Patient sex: M
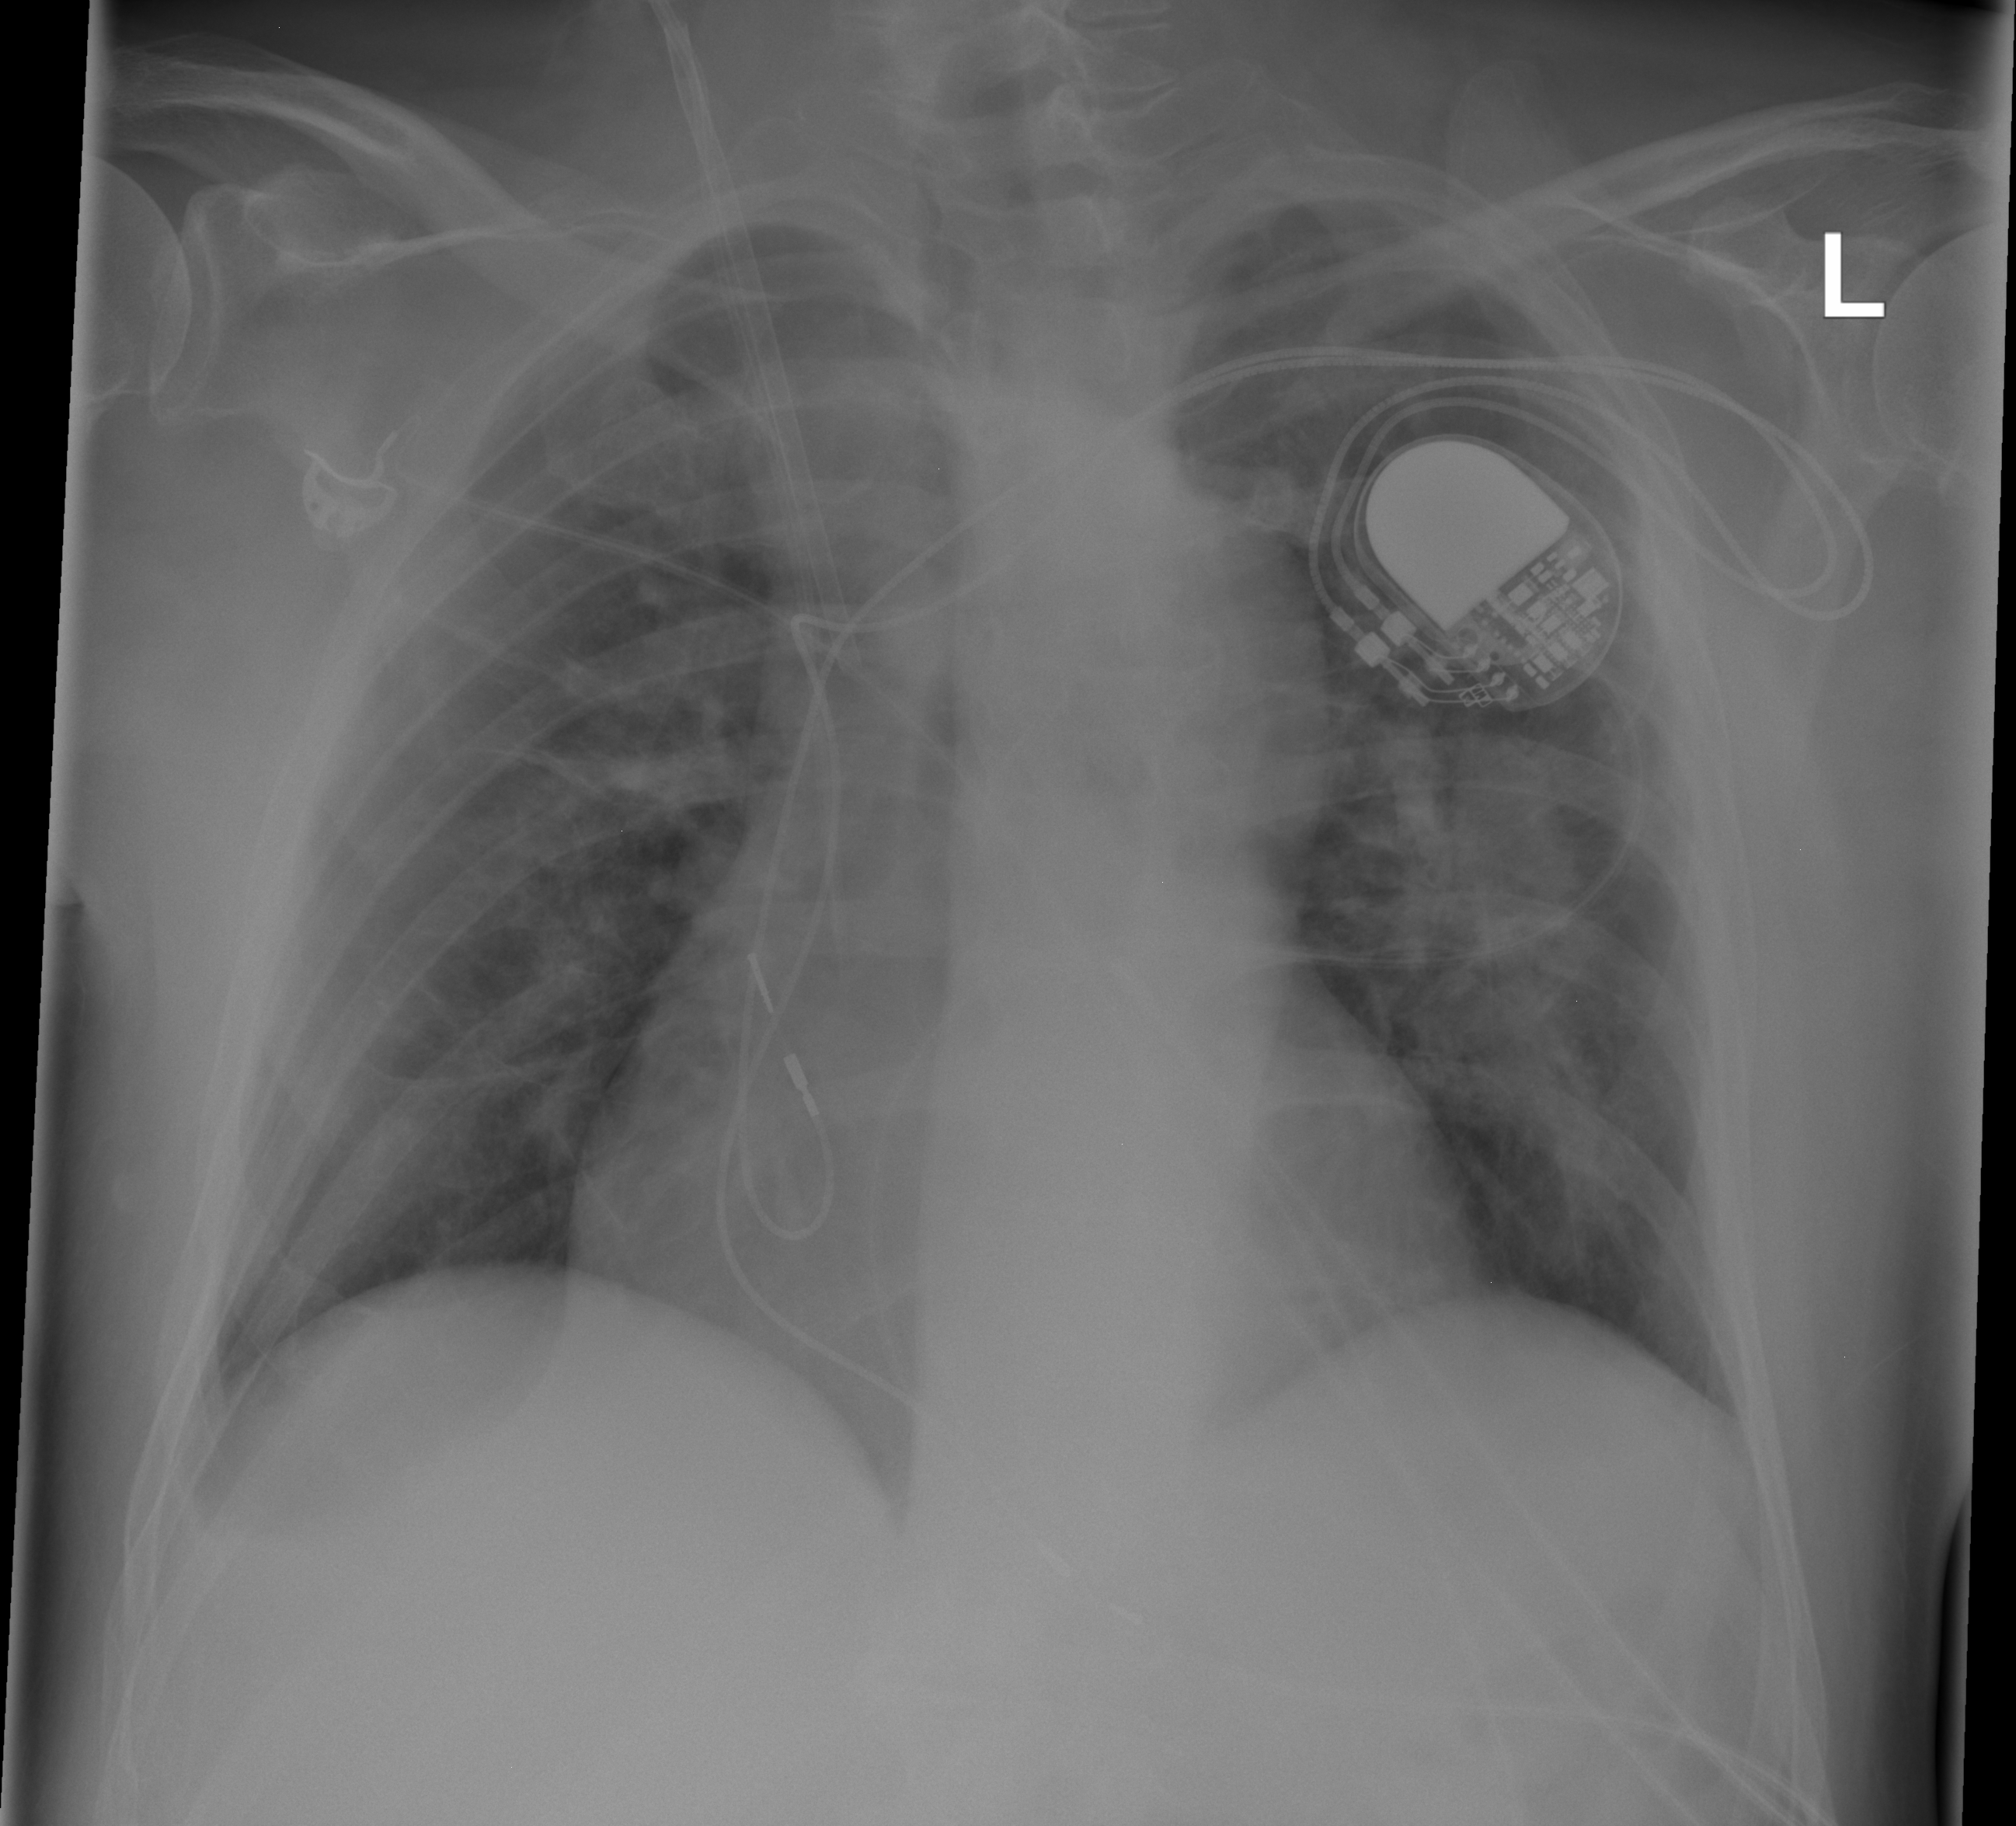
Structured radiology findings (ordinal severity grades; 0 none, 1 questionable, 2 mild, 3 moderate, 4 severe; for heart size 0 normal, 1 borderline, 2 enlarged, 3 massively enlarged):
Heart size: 1
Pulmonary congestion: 1
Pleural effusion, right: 0
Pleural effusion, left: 0
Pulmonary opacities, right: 1
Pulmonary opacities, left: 2
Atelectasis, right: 0
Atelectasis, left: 0